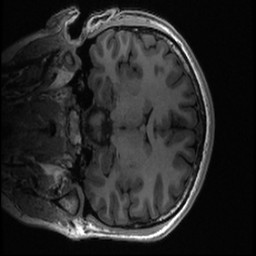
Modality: T1w
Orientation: coronal
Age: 20
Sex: female